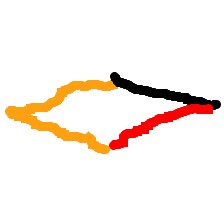
Shape: rhombus